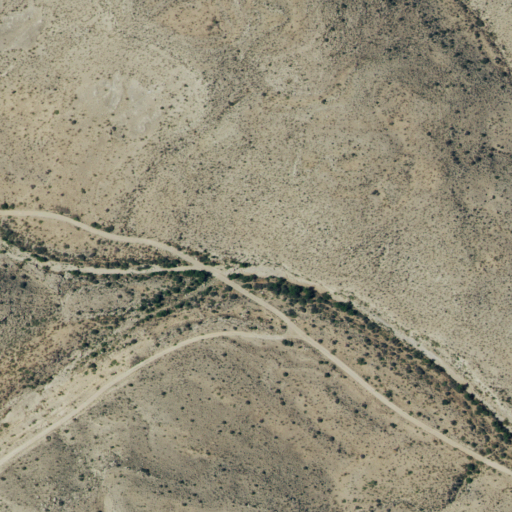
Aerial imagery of valley in New Mexico named Eddleman Draw containing shrub and grassland